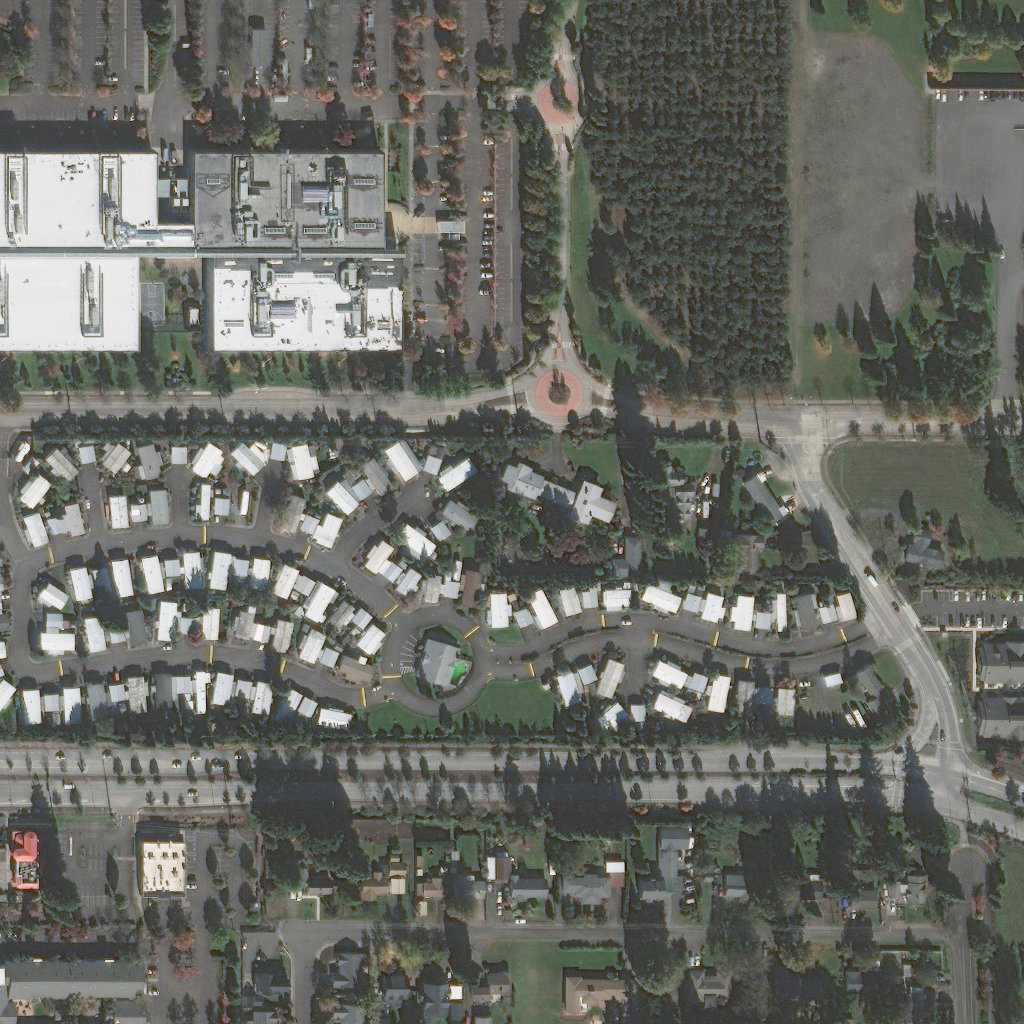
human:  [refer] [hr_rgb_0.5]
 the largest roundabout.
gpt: <box>[[36, 58, 48, 70, 0]]</box>

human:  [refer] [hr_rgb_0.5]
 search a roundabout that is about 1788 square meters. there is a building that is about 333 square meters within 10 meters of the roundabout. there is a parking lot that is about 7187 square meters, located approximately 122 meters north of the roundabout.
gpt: <box>[[36, 58, 48, 70, 0]]</box>